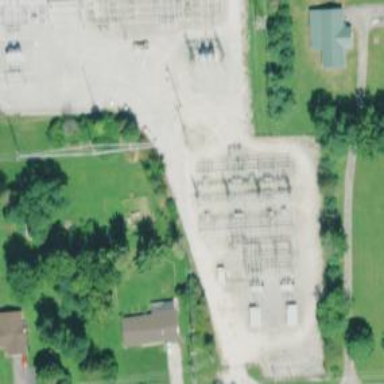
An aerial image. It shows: Switch for power supply.